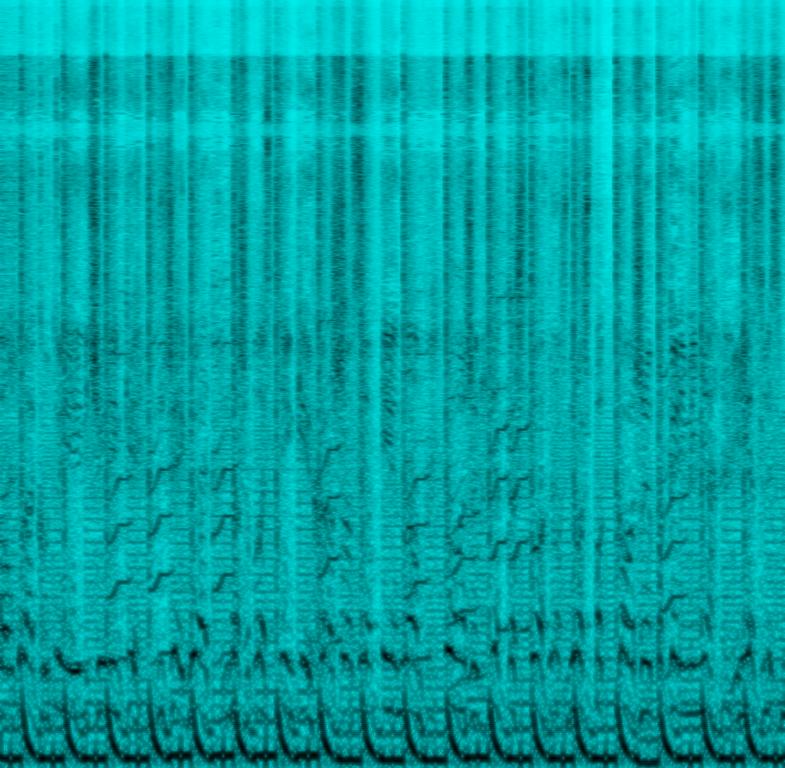
A male Russian singer sings this rap vocals with a female backup singer in vocal harmony. The song is fast tempo with techno drumming rhythm, percussive bass line, keyboard accompaniment and sonic effects. The song is a techno dance hit. The audio quality is poor.